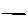
Label: line